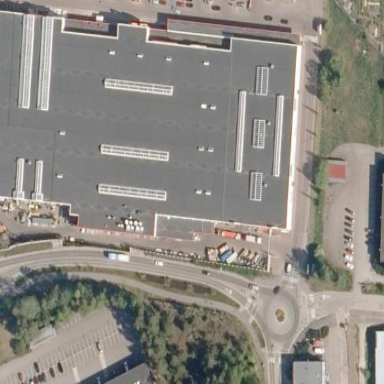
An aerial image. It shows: Retail building.